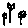
Label: flower